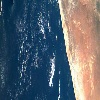
Label: water